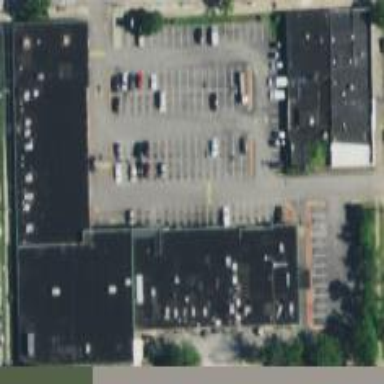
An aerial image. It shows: Retail area.